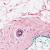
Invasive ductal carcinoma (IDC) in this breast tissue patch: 0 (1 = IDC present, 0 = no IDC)